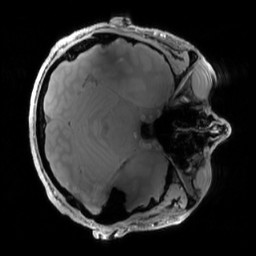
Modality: PDw
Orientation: axial
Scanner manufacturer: siemens
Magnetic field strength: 6.98 T
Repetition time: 0.995 s
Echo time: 0.00201 s